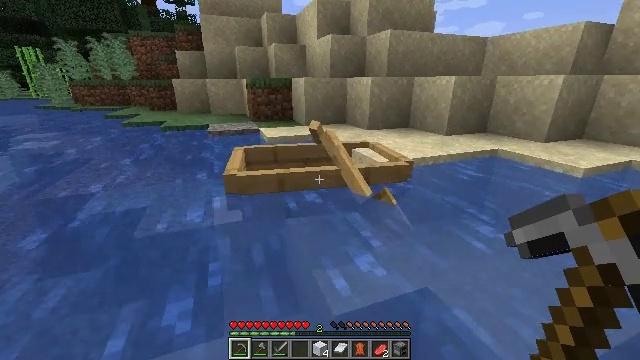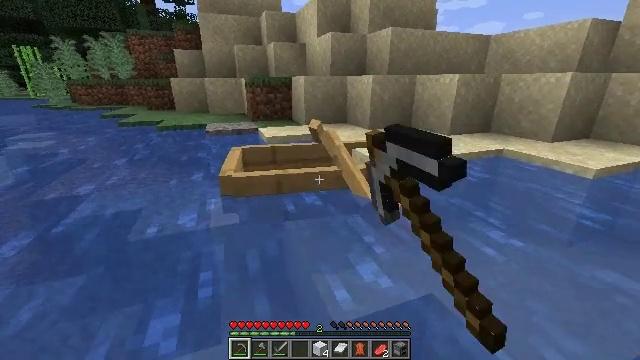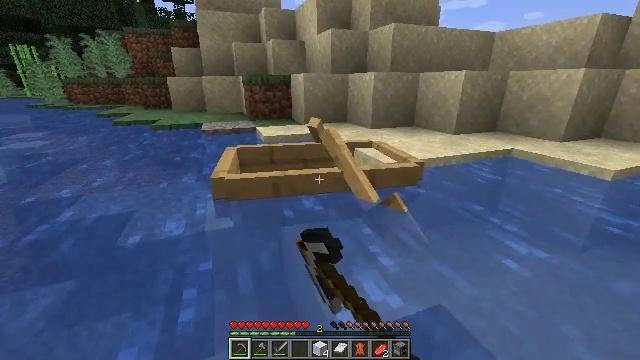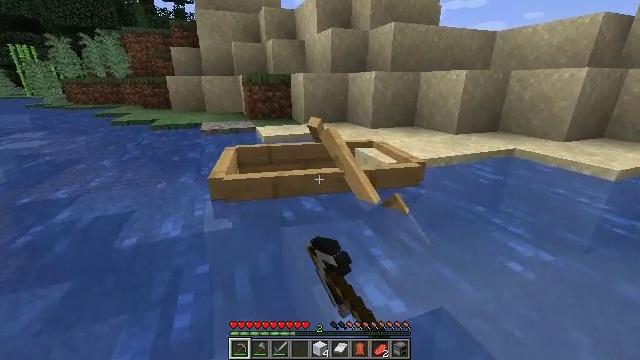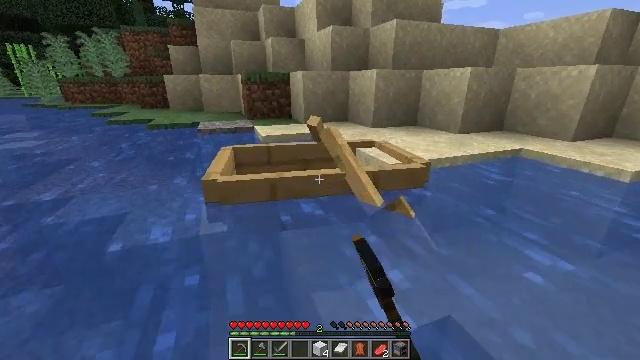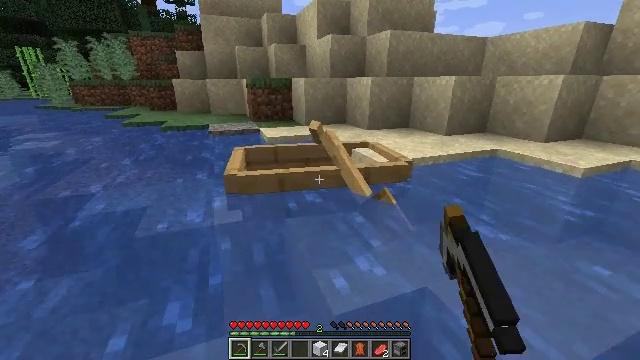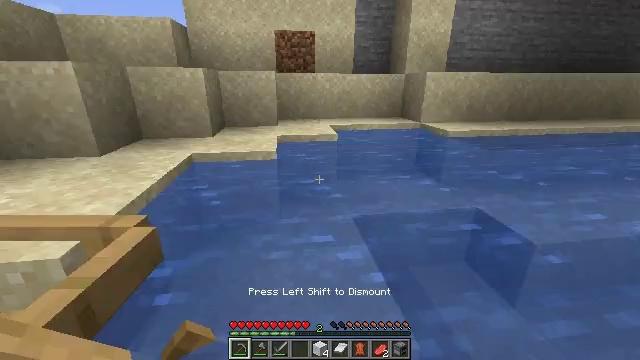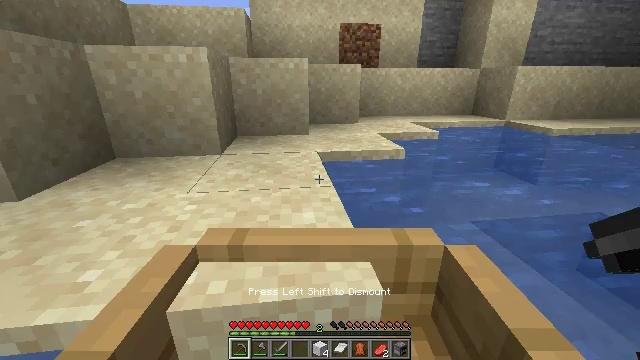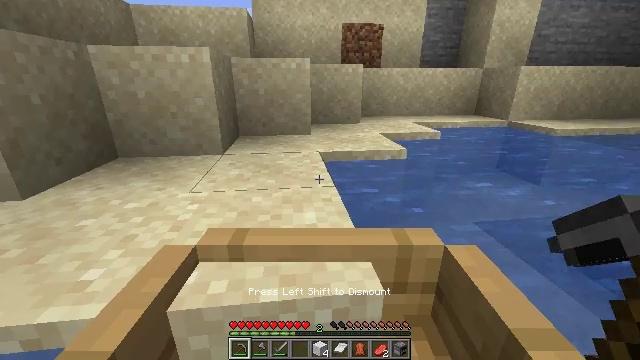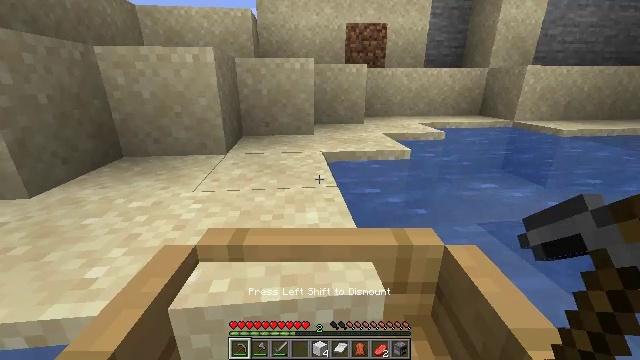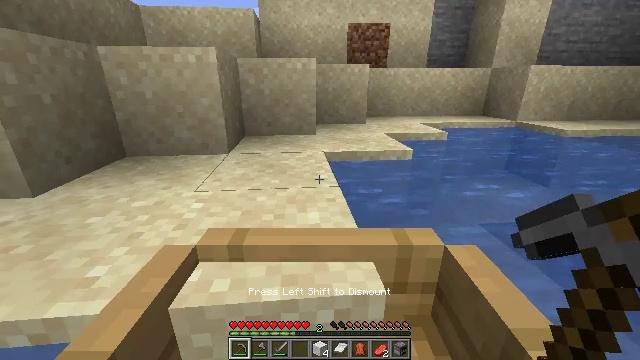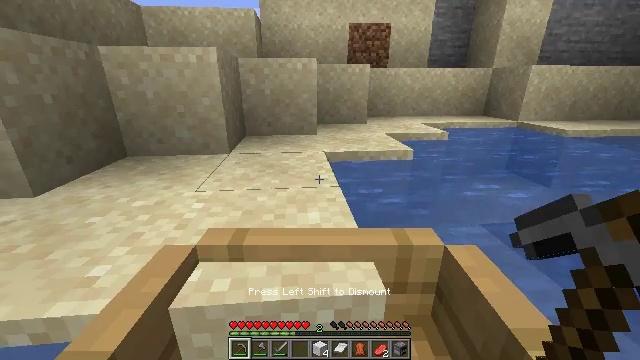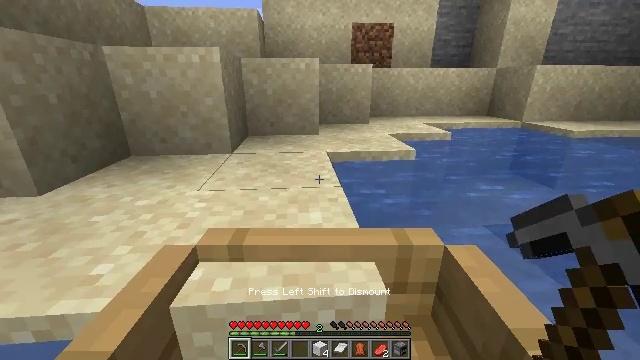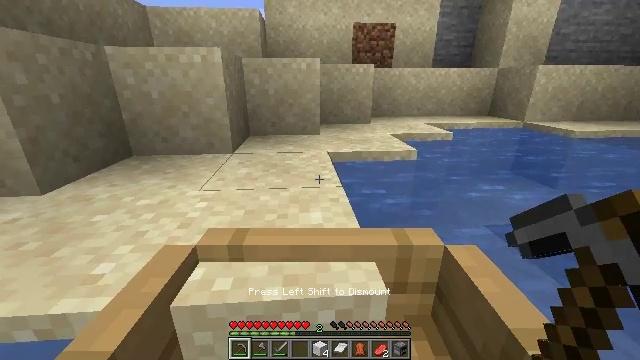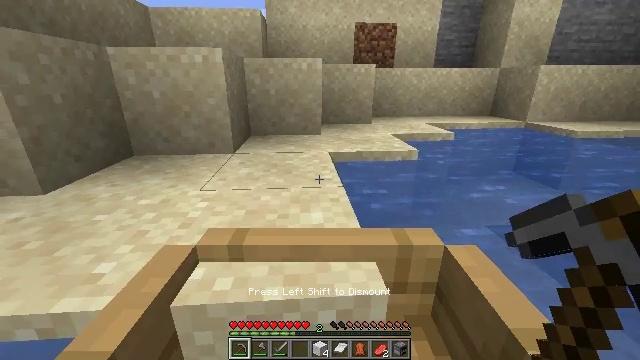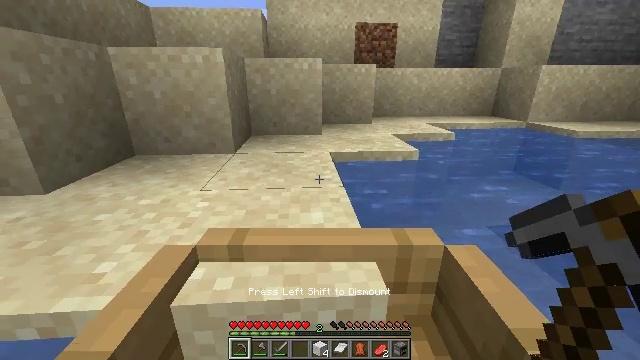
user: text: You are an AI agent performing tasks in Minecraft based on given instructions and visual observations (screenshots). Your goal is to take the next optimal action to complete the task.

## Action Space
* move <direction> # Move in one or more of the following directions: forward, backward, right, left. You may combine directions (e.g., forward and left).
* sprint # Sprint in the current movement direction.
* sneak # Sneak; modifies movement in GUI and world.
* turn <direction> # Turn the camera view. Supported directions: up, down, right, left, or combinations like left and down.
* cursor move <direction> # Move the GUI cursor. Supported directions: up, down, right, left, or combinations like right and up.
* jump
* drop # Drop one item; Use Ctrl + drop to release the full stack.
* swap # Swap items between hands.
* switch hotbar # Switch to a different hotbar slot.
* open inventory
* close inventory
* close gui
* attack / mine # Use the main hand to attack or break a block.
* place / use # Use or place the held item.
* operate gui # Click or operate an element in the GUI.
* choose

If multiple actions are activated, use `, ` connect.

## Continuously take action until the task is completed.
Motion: motion action
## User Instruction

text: Remove the blue bed from its location.
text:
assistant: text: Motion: move forward, use / place
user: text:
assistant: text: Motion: move forward, use / place
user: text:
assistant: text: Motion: move forward, use / place
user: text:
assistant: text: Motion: move forward
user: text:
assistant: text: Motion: no_op
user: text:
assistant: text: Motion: no_op
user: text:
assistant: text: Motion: no_op
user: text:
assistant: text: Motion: no_op
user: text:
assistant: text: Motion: no_op
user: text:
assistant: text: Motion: no_op
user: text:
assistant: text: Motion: no_op
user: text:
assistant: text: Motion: no_op
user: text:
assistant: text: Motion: no_op
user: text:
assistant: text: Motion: no_op
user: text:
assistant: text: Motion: no_op
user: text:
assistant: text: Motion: turn left
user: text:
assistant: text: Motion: turn left and up
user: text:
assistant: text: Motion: turn left and up
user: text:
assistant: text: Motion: turn left and up
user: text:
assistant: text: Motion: turn left and up
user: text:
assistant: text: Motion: turn left and up
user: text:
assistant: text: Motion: turn left and up
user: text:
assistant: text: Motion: move forward, turn left
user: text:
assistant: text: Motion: move forward, turn left
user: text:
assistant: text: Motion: move forward, turn left
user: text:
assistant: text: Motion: move forward, turn left and up
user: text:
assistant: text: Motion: move forward, turn left
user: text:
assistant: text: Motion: move forward, turn left and up
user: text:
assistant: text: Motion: move forward, turn left
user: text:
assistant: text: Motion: move forward, turn left